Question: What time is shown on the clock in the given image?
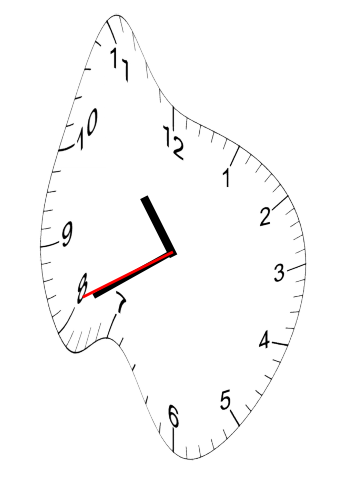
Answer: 10:40:41